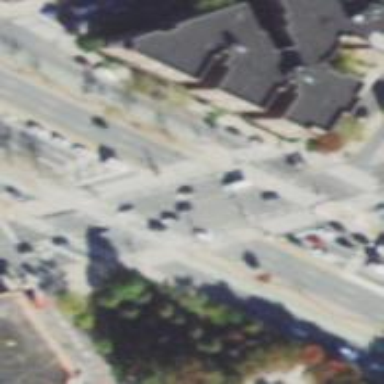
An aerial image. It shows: Footway located on traffic island.